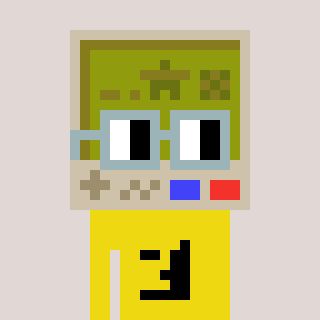
a pixel art character with square dark gray glasses, a gameboy-shaped head and a yellow-colored body on a warm background